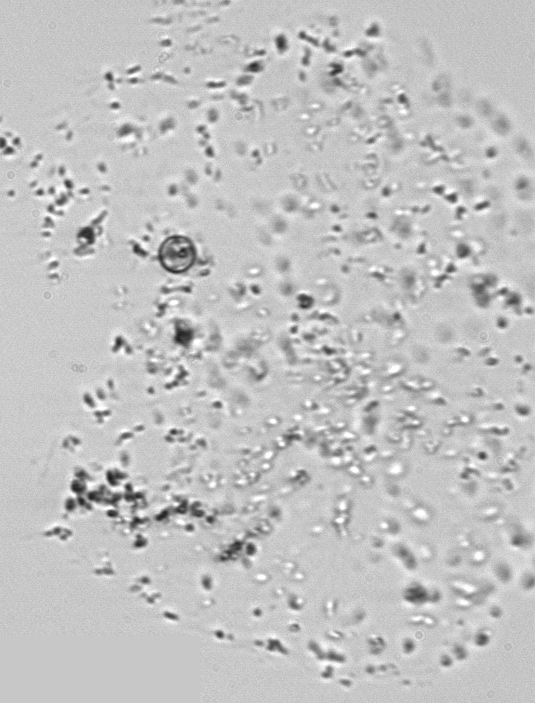
Label: Phaeocystis